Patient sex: F
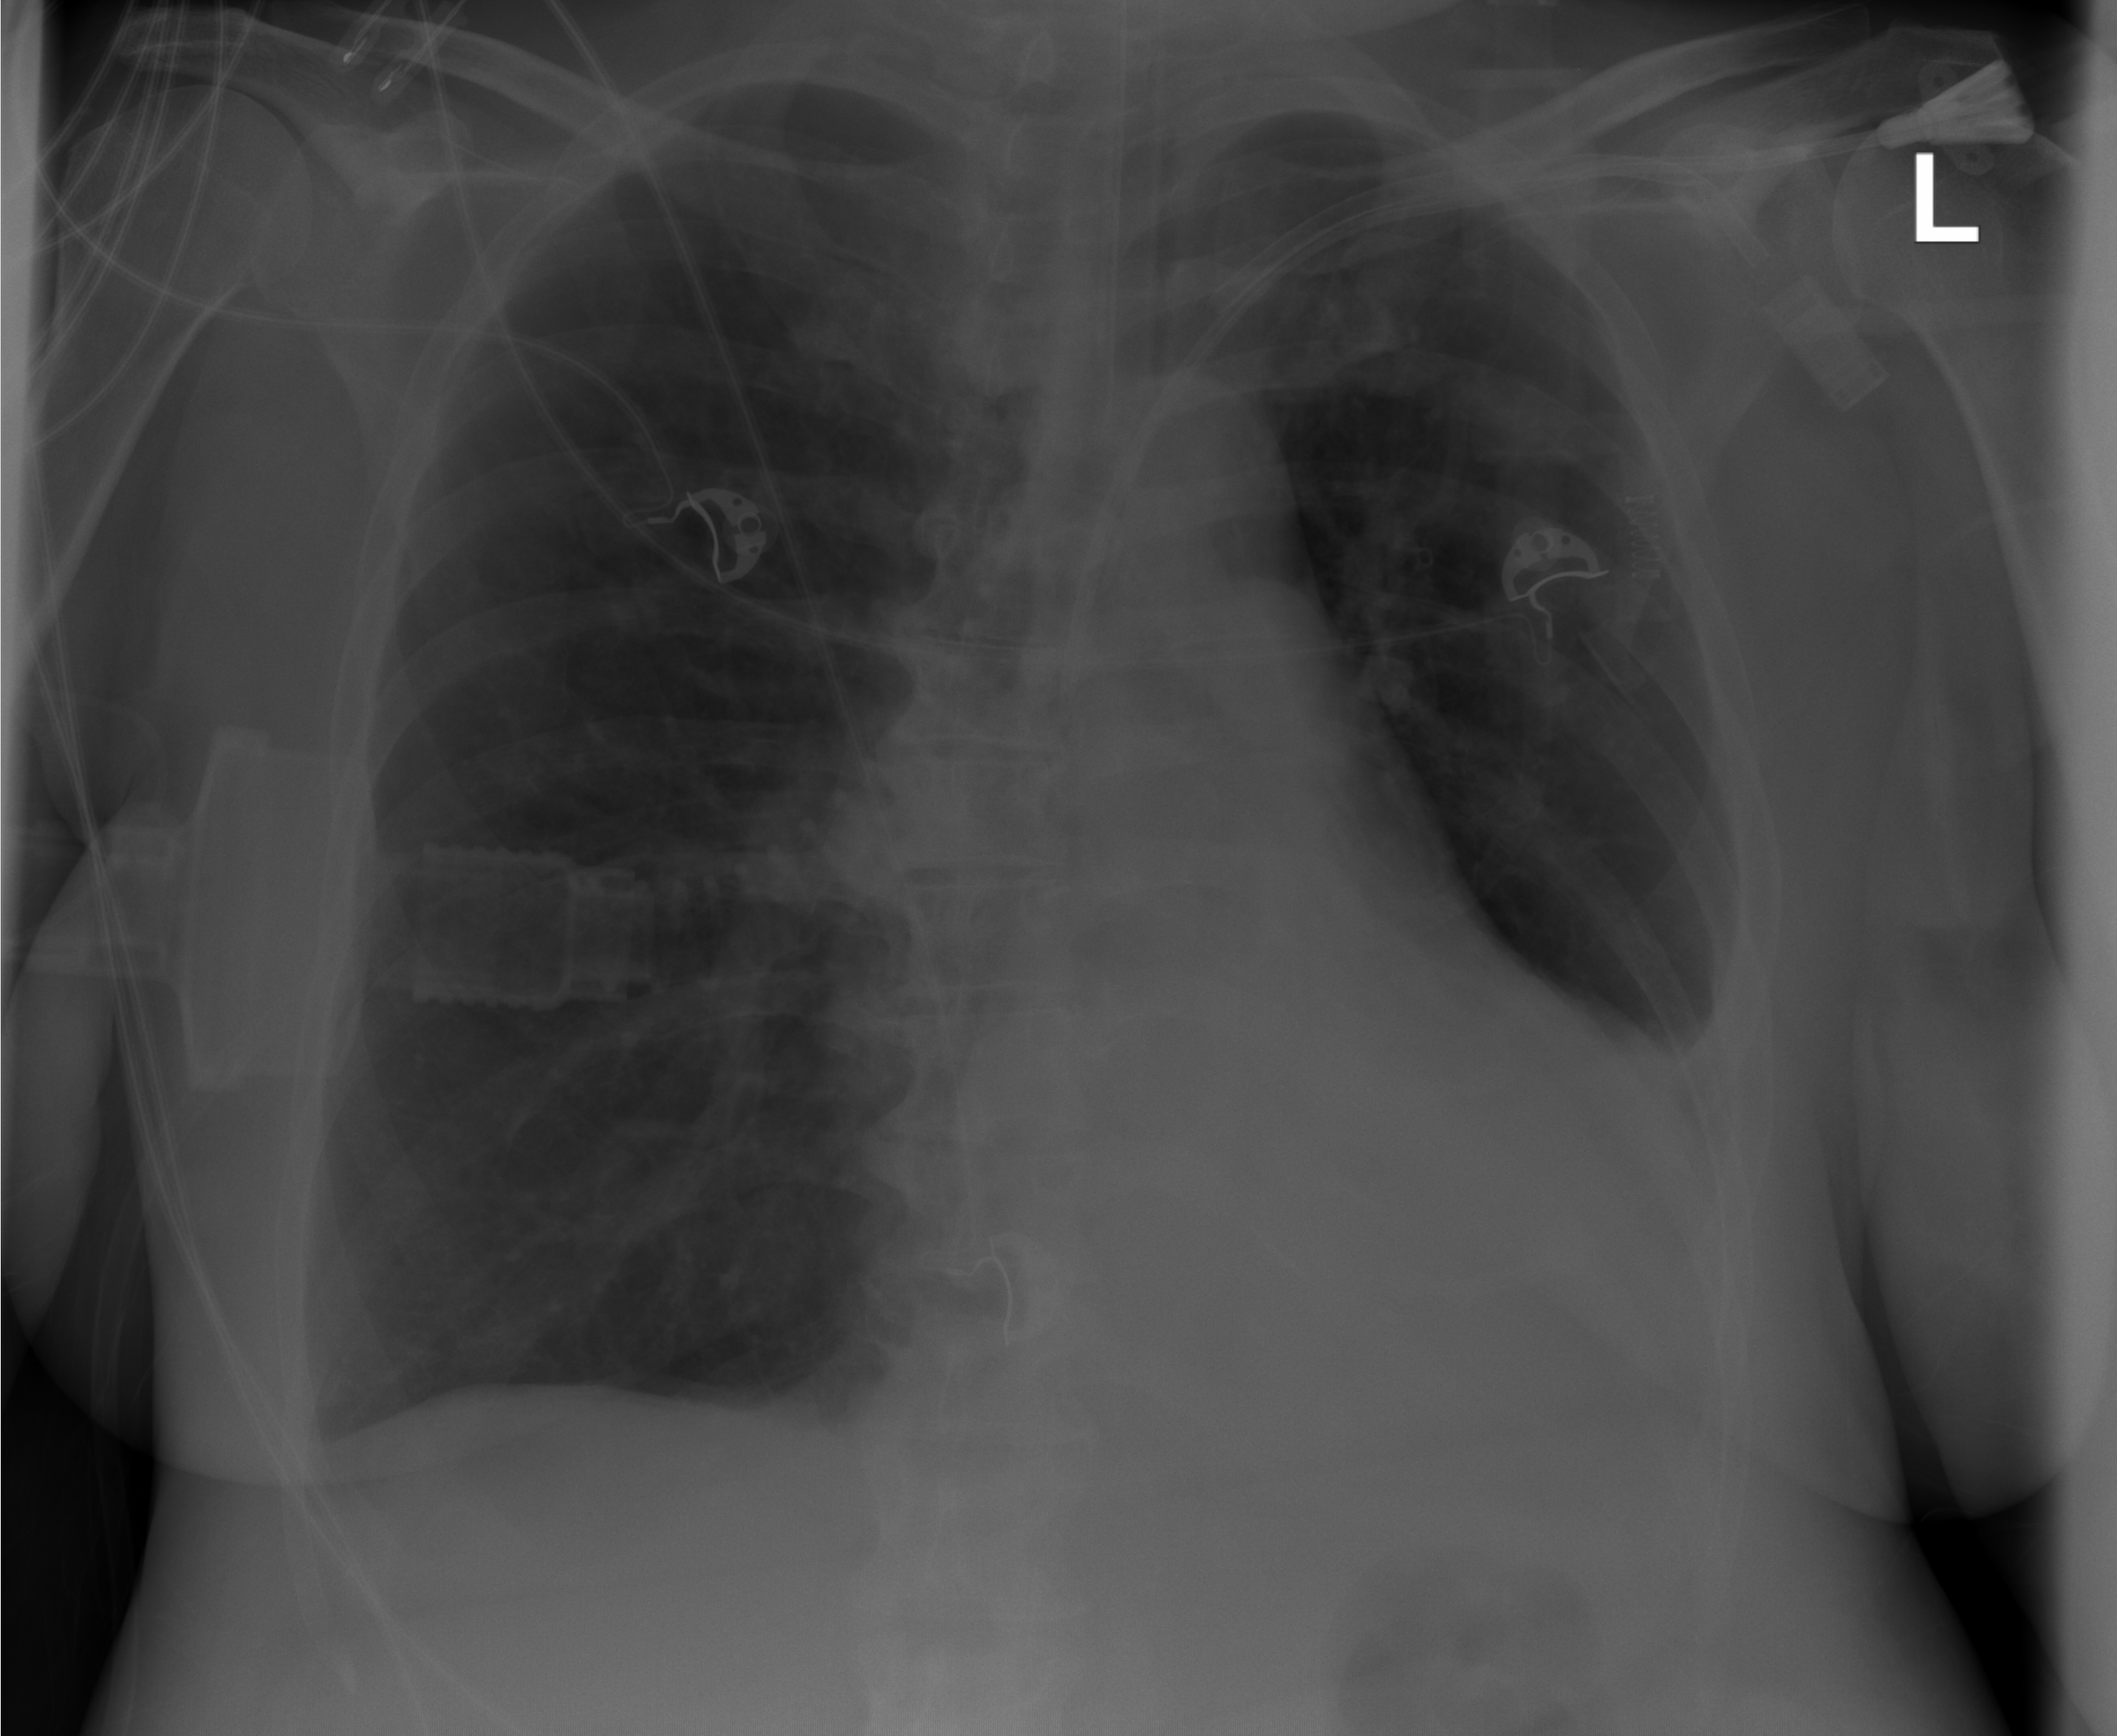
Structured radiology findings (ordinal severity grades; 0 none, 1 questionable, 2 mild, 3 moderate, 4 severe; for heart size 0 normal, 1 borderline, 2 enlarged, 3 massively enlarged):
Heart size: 0
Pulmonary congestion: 0
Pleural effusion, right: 0
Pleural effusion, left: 2
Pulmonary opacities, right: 0
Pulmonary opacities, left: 0
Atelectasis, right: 0
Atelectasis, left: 2